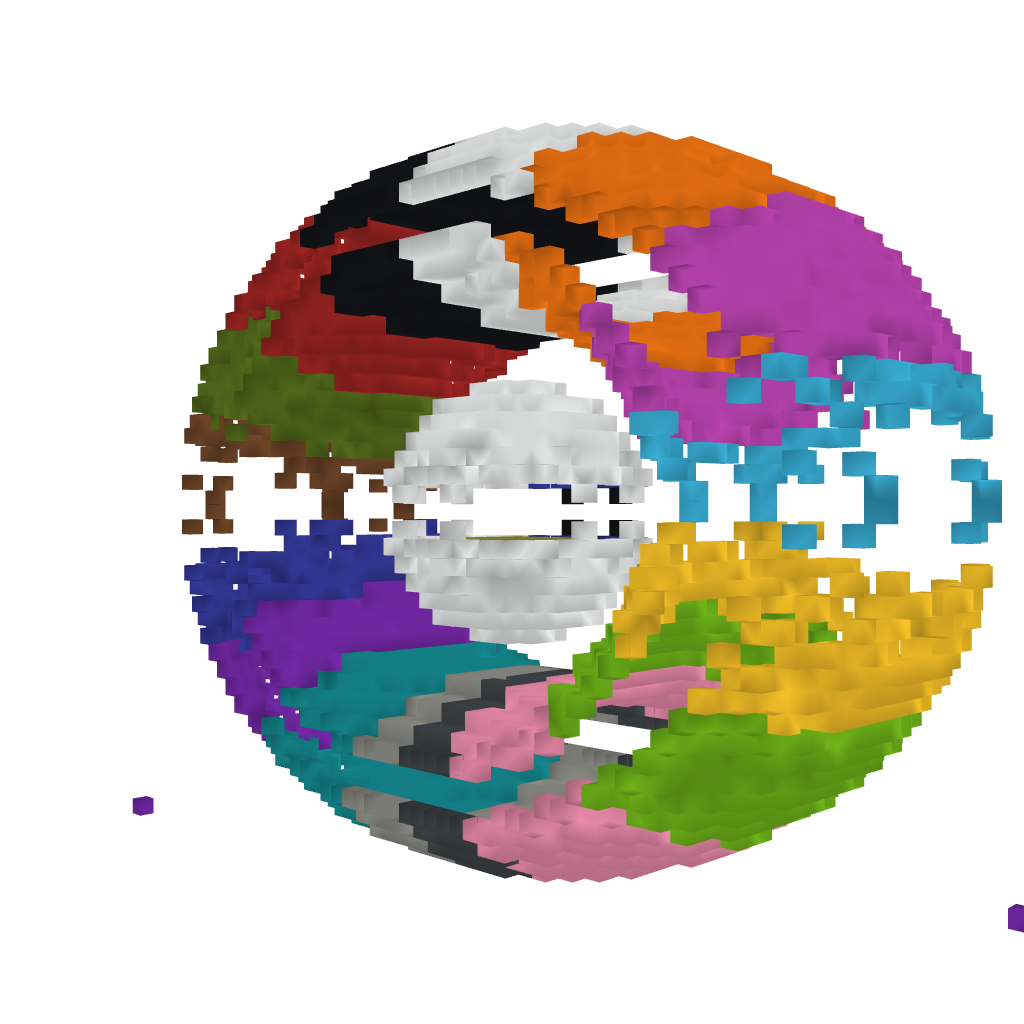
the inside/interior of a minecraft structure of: Colored Eye